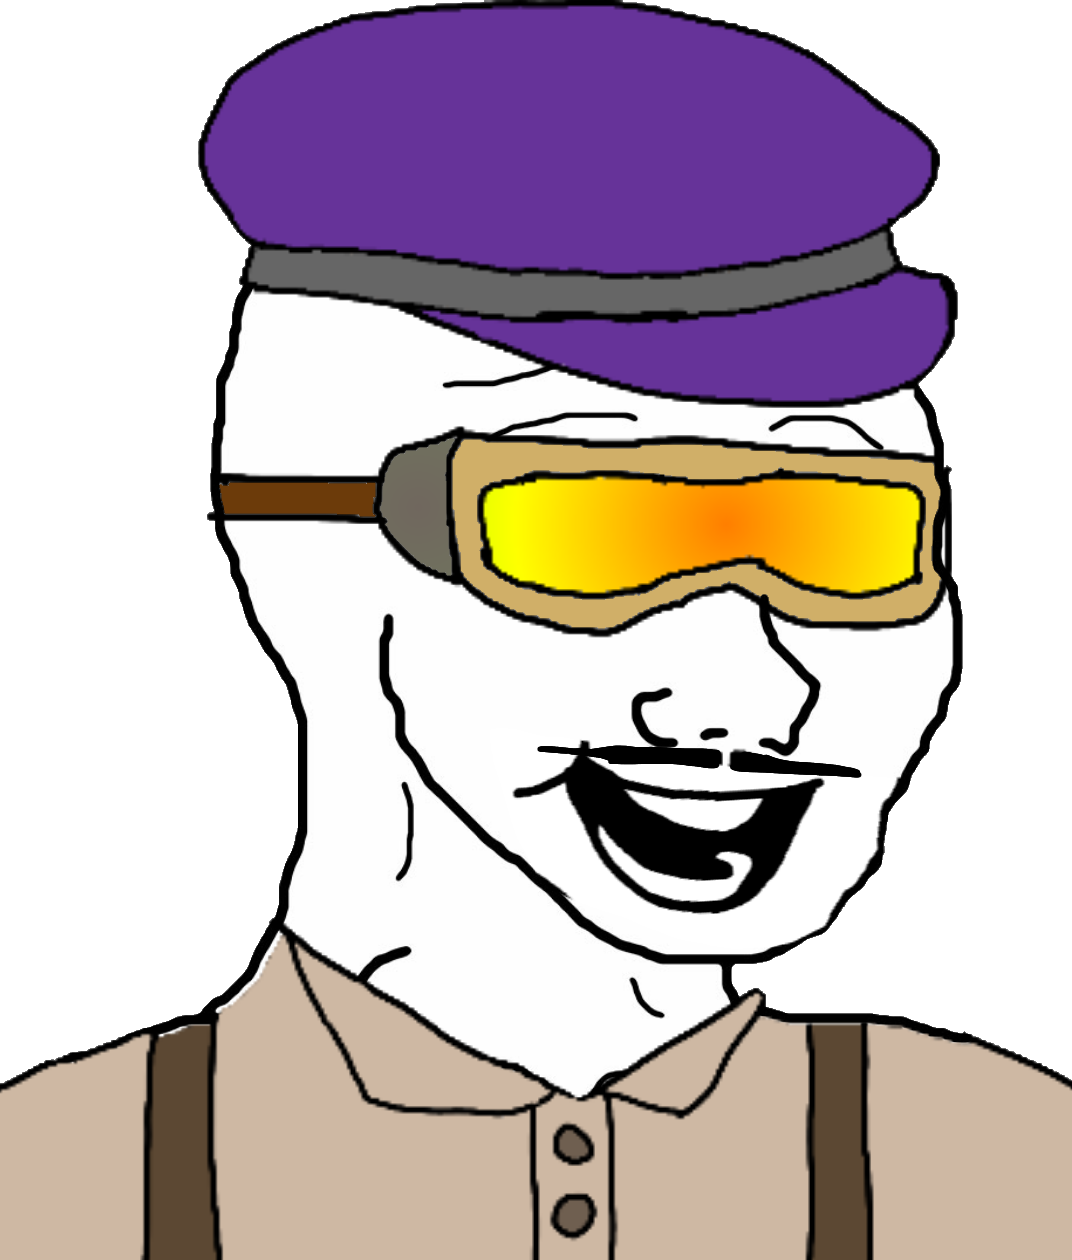
Label: 5_Bloomer